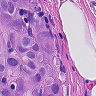
Metastatic tissue present: yes